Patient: sex F, age 77
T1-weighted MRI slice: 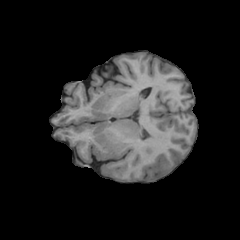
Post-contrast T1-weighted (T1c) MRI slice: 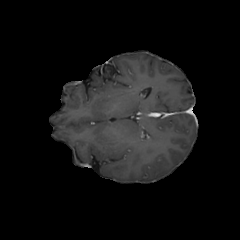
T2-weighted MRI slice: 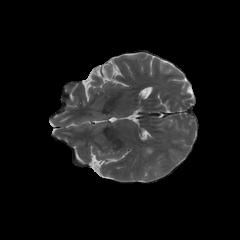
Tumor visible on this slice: yes
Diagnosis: Glioblastoma, IDH-wildtype
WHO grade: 4